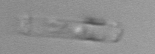
Label: Cerataulina_pelagica